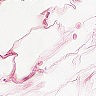
Metastatic tissue present: no